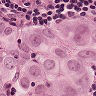
Metastatic tissue present: yes